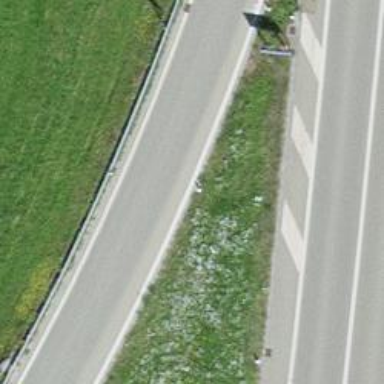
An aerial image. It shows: Asphalt trunk link highway that is part of motorroad.